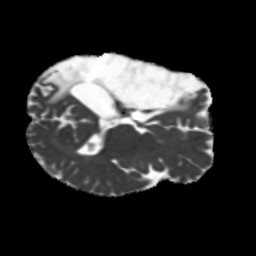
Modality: MD
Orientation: axial
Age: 40
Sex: male
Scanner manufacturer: siemens
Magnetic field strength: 3 T
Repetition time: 5.25 s
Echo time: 0.08 s